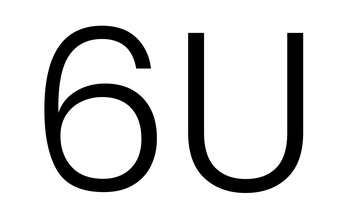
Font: Poppins-Light